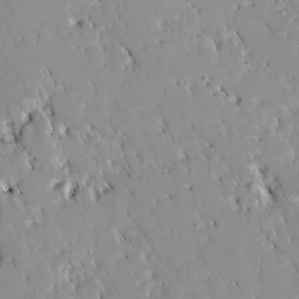
Label: non_frost